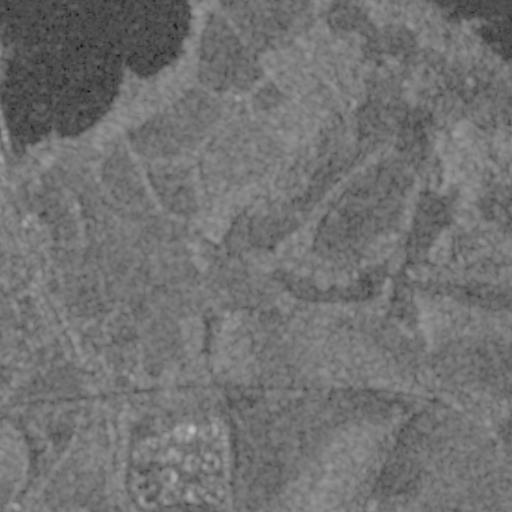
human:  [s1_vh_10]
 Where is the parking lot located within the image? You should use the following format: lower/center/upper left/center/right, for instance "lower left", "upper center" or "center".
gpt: The parking lot is located in the left of the image.
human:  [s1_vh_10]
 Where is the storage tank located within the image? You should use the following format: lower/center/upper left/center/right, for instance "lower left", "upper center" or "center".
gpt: The storage tank is located in the lower center of the image.
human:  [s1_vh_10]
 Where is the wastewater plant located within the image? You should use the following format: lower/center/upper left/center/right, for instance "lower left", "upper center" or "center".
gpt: The wastewater plant is located in the lower left of the image.
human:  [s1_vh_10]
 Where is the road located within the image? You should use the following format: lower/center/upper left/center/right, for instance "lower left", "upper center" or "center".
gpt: There is no road in the image.

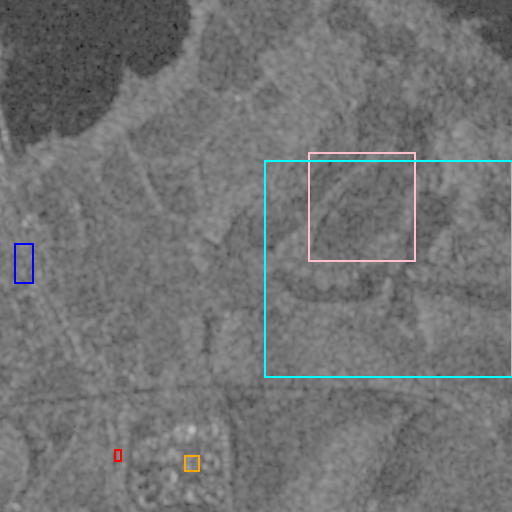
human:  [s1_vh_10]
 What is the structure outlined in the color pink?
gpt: The structure outlined in pink is a crop field.
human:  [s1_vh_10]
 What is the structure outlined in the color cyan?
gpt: The structure outlined in cyan is a park.
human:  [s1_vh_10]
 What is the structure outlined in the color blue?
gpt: The structure outlined in blue is a parking lot.
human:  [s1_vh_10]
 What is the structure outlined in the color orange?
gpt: The structure outlined in orange is a storage tank.
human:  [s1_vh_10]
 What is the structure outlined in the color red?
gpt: The structure outlined in red is a wastewater plant.
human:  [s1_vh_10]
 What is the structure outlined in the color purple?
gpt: There is no purple outline.